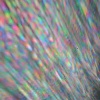
Label: sunburn